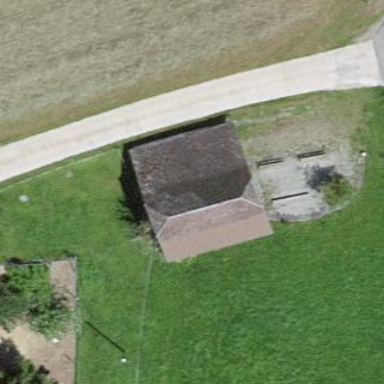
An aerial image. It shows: Rural barn.